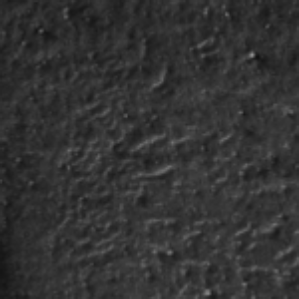
Label: frost